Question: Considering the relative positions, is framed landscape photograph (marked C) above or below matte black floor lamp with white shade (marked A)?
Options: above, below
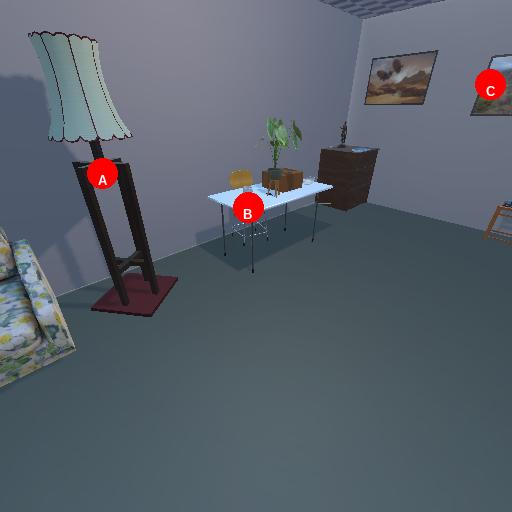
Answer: above